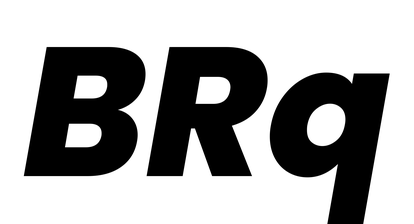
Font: Poppins-ExtraBoldItalic